Question: My app did't crashed.
'''
DDXMLDocument *d = [[DDXMLDocument alloc] initWithData:abookConnData options:0 error:nil];
books = [d nodesForXPath:@"abooks/abook" error:nil];
'''
I changed object of DDXMLDocument to autorelease and my app began crashed. But Why?
'''
DDXMLDocument *d = [[[DDXMLDocument alloc] initWithData:abookConnData options:0 error:nil] autorelease];
books = [d nodesForXPath:@"abooks/abook" error:nil];
'''
My app crashed in the DDXMLNode.
[DDXMLNode XMLStringWithOptions:]

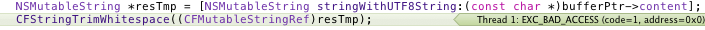
Answer: You don't give enough code to say for sure, but this is almost certainly a case where your DDXMLDOcument* (d) is being released before you use it.
Try turning on Zombie detection and also put a breakpoint on Exception. Often, that can lead you to the exact line of code where the problem is.
Another trick for debugging is to create a subclass of DDXMLDocument and override ALLOC and RELEASE to call NSLog() the event (then '[super alloc]' or '[super release]'!) so you can watch what's happening.